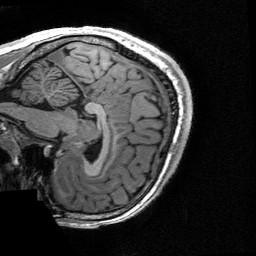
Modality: T1w
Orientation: sagittal
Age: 20
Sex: male